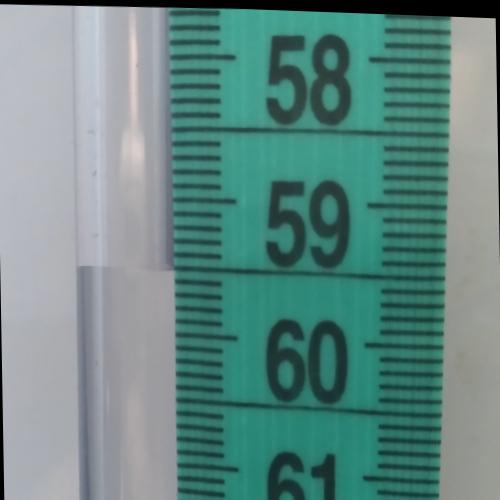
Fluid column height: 59.5 cm